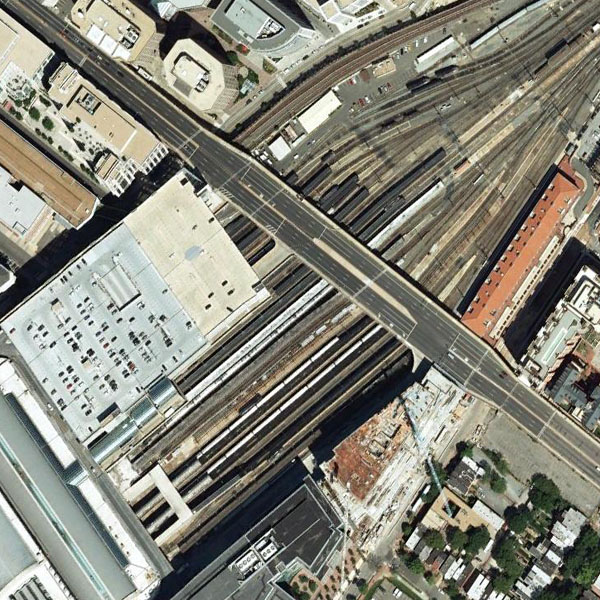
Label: railwayStation